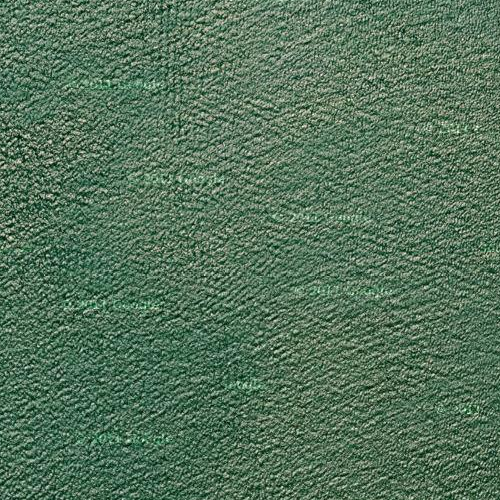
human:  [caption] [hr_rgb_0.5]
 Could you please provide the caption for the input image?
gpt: This is a part of deep green sparkling sea .

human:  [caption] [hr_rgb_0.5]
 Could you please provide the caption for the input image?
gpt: This is a part of deep green sparkling sea .

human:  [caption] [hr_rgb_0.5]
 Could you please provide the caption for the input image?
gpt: This is a part of deep green sparkling sea .

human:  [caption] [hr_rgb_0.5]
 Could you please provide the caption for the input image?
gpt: A part of ocean with deep green waters .

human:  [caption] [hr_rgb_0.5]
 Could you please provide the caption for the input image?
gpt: This is a part of deep green sparkling sea .